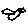
Label: bird